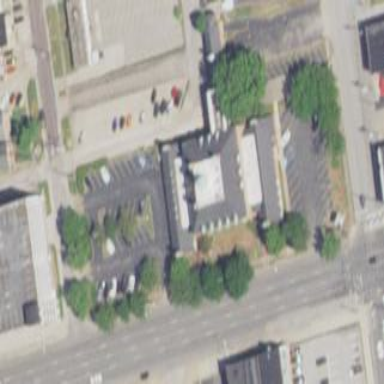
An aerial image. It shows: Bank building.